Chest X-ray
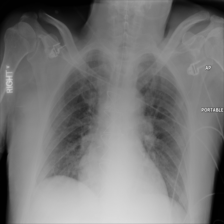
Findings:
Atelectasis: negative
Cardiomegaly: negative
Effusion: negative
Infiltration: negative
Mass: negative
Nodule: negative
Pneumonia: negative
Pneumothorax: negative
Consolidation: negative
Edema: negative
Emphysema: negative
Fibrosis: negative
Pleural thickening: negative
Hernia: negative